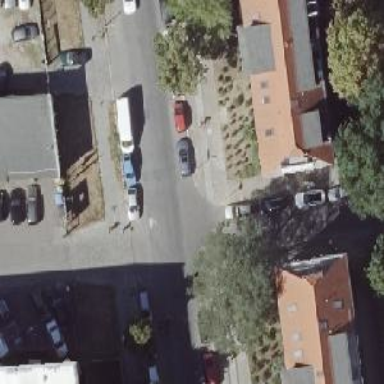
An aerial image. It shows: Residential road with asphalt surface. There are separate sidewalks on both sides.